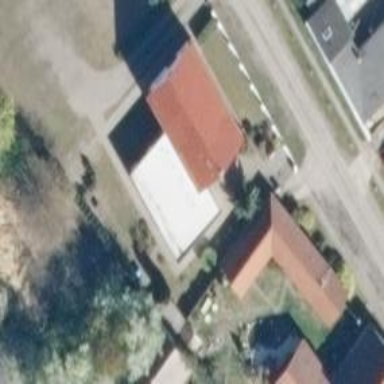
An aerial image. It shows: Beautiful church building.